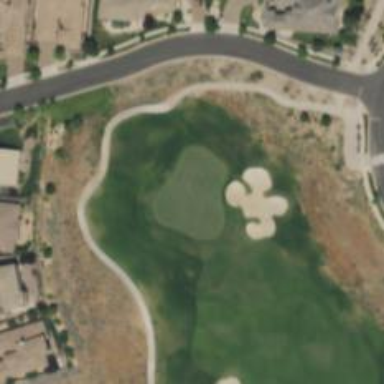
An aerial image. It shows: View of golf hole.